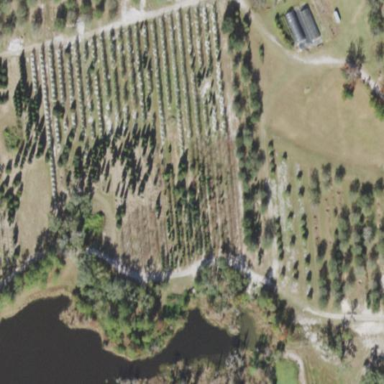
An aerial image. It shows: Plant nursery with trees.